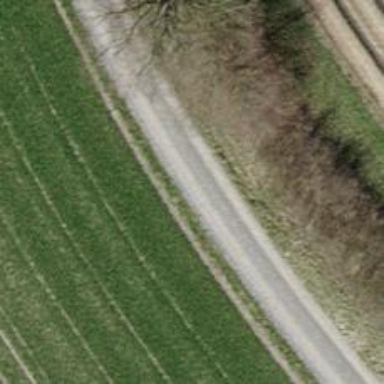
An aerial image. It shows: Pebblestone track with grade2 tracktype.